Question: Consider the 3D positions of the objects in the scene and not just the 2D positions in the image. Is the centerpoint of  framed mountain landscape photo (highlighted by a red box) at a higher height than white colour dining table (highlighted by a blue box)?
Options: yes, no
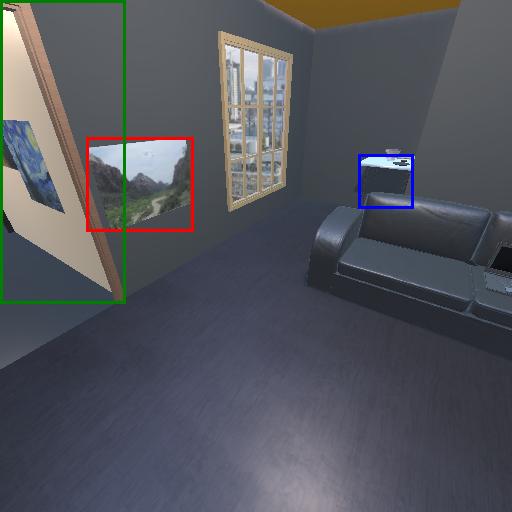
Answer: yes